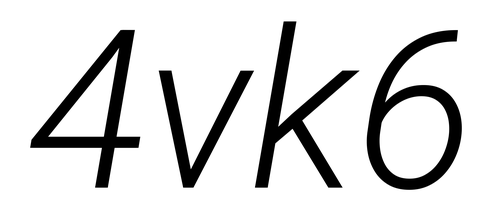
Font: Roboto-Italic_Light_Italic